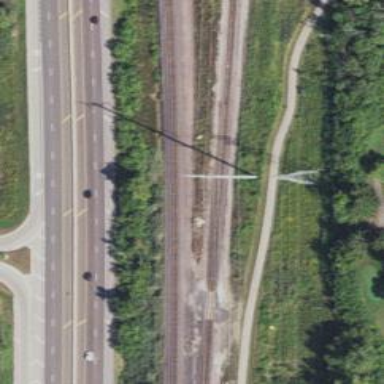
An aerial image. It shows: Abandoned railway.